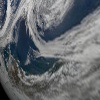
Label: cloud